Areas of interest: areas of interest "Huanghe S & T College Gymnasium"
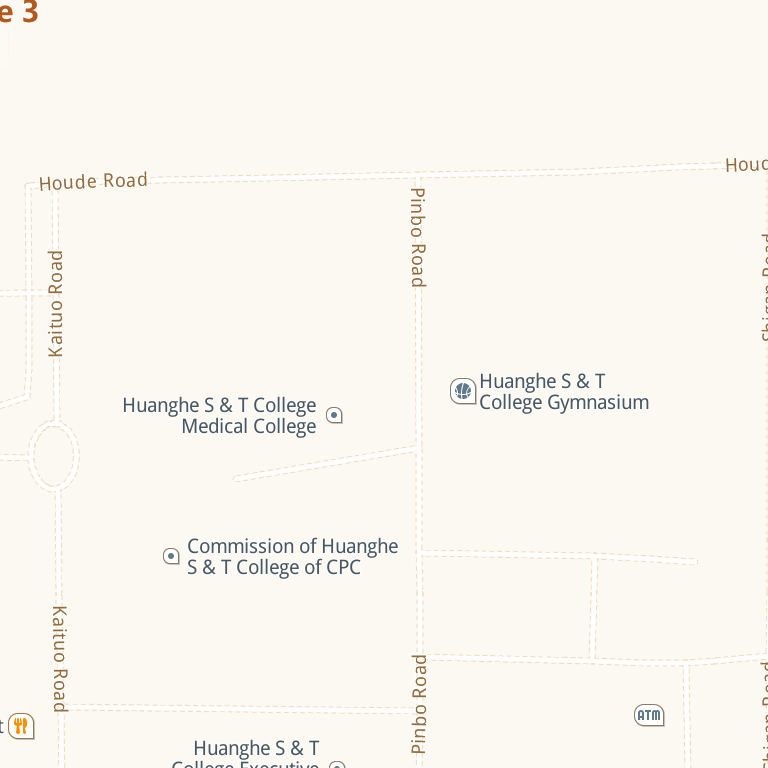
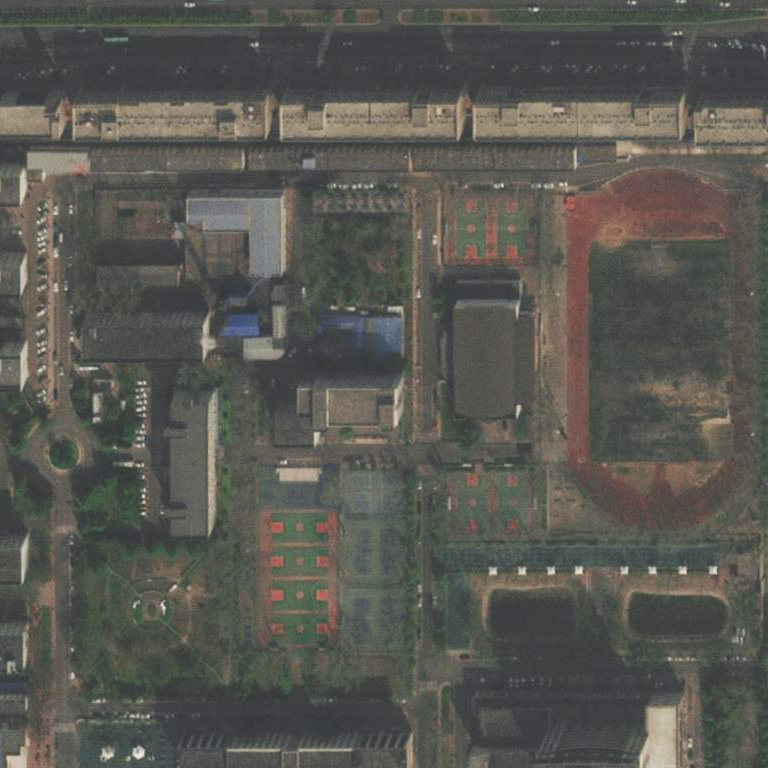